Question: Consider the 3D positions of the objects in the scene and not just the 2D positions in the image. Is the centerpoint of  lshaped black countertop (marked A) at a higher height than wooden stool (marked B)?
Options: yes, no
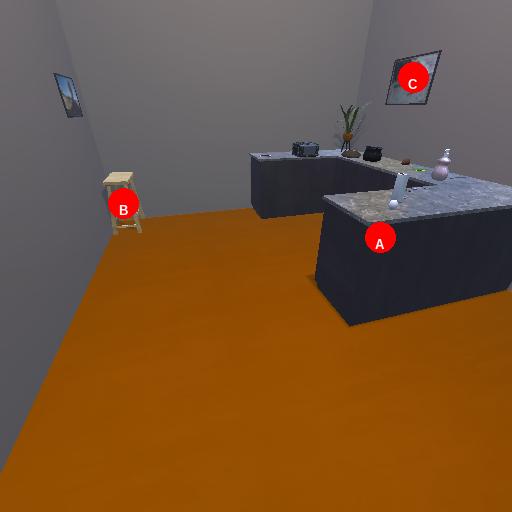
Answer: yes